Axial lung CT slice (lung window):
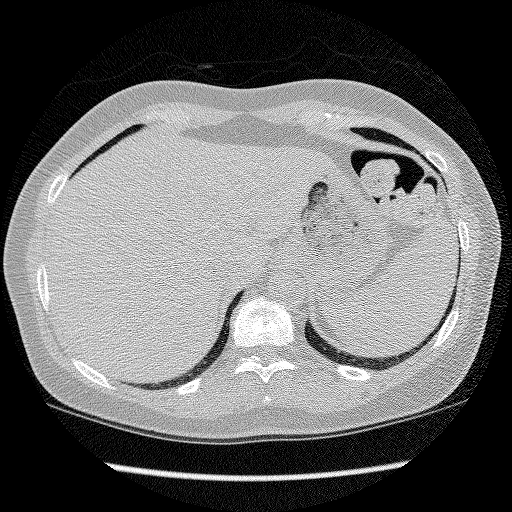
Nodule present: no